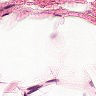
Metastatic tissue present: no